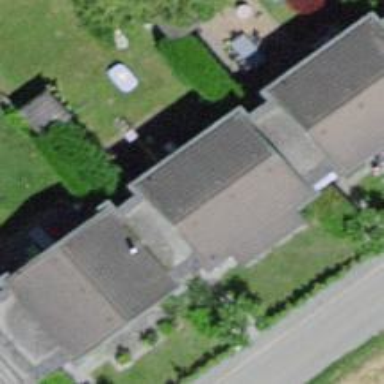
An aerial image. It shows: Terrace building.